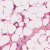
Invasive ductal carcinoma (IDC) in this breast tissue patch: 1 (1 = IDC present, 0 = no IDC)